Question: ItemCount field not working
CategoryModel constructs is ItemCount = 0 not working
'''
ParseObject parseObjectCategory = Categorylist.get(i);
ParseQuery<ParseObject> query = ParseQuery.getQuery("List");
query.whereEqualTo("parent", parseObjectCategory);
query.findInBackground(new FindCallback<ParseObject>() {
public void done(List<ParseObject> scoreList, ParseException e) {
if (e == null) {
itemCount = scoreList.size();
Log.e("ItemCountGENERAL",""+itemCount);
} else {
Log.e("Aldaa","---------------------------------------------------------------");
}
itemCount = scoreList.size();
}
});
Log.e("ItemCount",""+itemCount);
if(name.equals("Inbox")){
categoryMode1= new CategoryModel(itemData,name,R.drawable.ic_inbox, itemCount);
}else if(name.equals("Stared")){
categoryMode1= new CategoryModel(itemData,name,R.drawable.ic_stars, itemCount);
}else{
categoryMode1= new CategoryModel(itemData,name,R.drawable.ic_inbox, itemCount);
}
mainData.add(categoryMode1);
mainAdapter.notifyDataSetChanged();
}'
'''
My Image:

> Help Me
<URL>
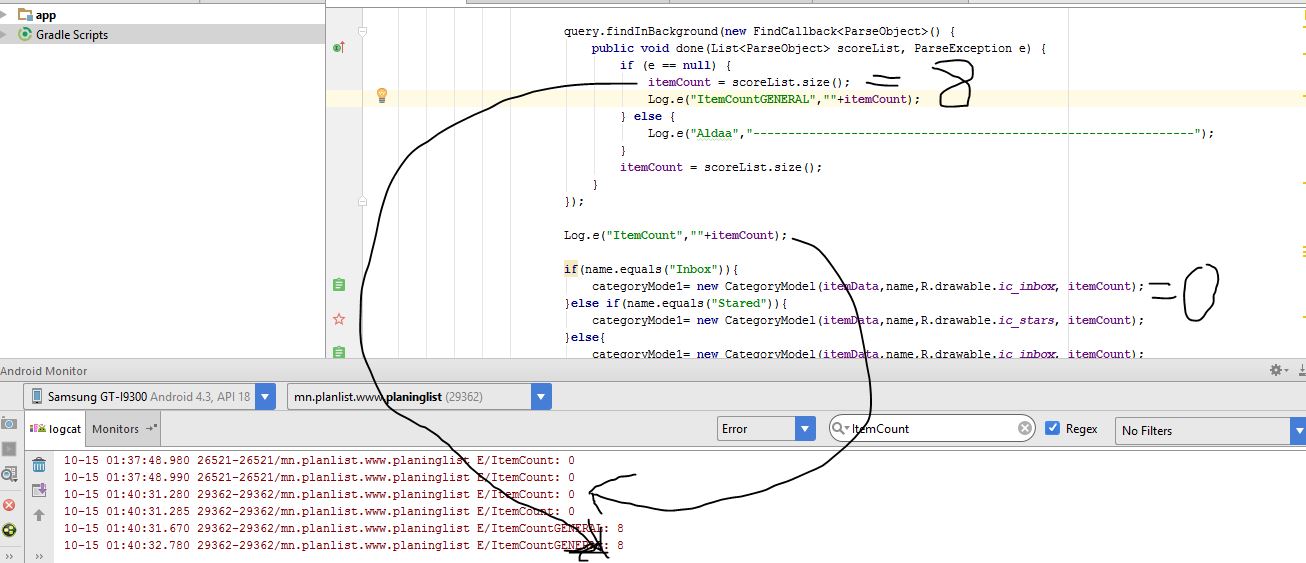
Answer: You should add these code
'''
if(name.equals("Inbox")){
categoryMode1= new CategoryModel(itemData,name,R.drawable.ic_inbox, itemCount);
}else if(name.equals("Stared")){
categoryMode1= new CategoryModel(itemData,name,R.drawable.ic_stars, itemCount);
}else{
categoryMode1= new CategoryModel(itemData,name,R.drawable.ic_inbox, itemCount);
}
mainData.add(categoryMode1);
mainAdapter.notifyDataSetChanged();'
'''
into the 'FinalCallback'.
You got 0 for 'itemCount' because you are calling in an uninitialized field. 'itemCount' got its value inside the 'FinalCallback' which runs in a separate non UI thread which means the UI thread from where you are accessing it may run before the non UI thread. So you should move you logic which uses data that is retrieved from parse into 'FinalCallback'